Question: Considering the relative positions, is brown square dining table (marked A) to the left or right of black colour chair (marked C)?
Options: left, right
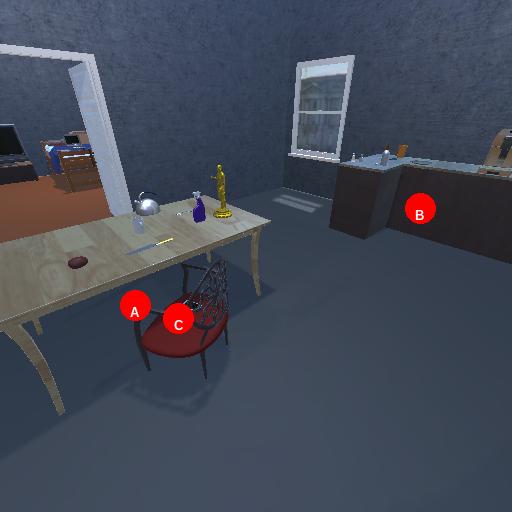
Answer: left